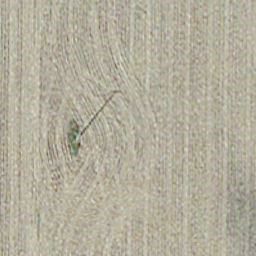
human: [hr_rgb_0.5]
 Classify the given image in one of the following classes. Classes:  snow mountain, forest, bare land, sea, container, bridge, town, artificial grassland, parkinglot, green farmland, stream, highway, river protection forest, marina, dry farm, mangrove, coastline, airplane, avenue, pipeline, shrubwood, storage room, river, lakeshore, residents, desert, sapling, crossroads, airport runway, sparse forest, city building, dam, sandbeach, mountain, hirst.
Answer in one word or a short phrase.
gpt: dry farm